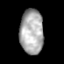
Tissue: prostate
Cell type: Fibroblasts
Senescence score: 0.7097
Nuclear area (px): 1029
Mean DAPI intensity: 172.535